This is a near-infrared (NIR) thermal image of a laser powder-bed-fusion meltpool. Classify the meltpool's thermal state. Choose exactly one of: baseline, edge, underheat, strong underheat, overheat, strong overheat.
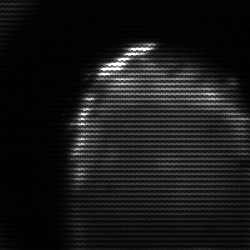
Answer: edge